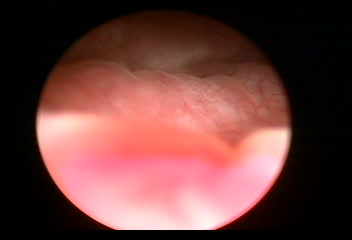
Modality: WLC
Class: Normal mucosa
Bladder cancer association: No